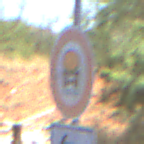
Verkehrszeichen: VerbotFahrzeugeWassergefaehrdenderLadung
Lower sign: RichtungsangabeDurchPfeile2
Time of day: Midday
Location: Roofed (Underpass)
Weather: Clear
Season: NotSpecified
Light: Natural